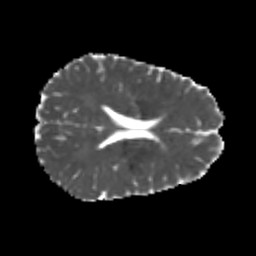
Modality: MD
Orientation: axial
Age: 20
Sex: male
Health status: healthy
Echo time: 0.074 s